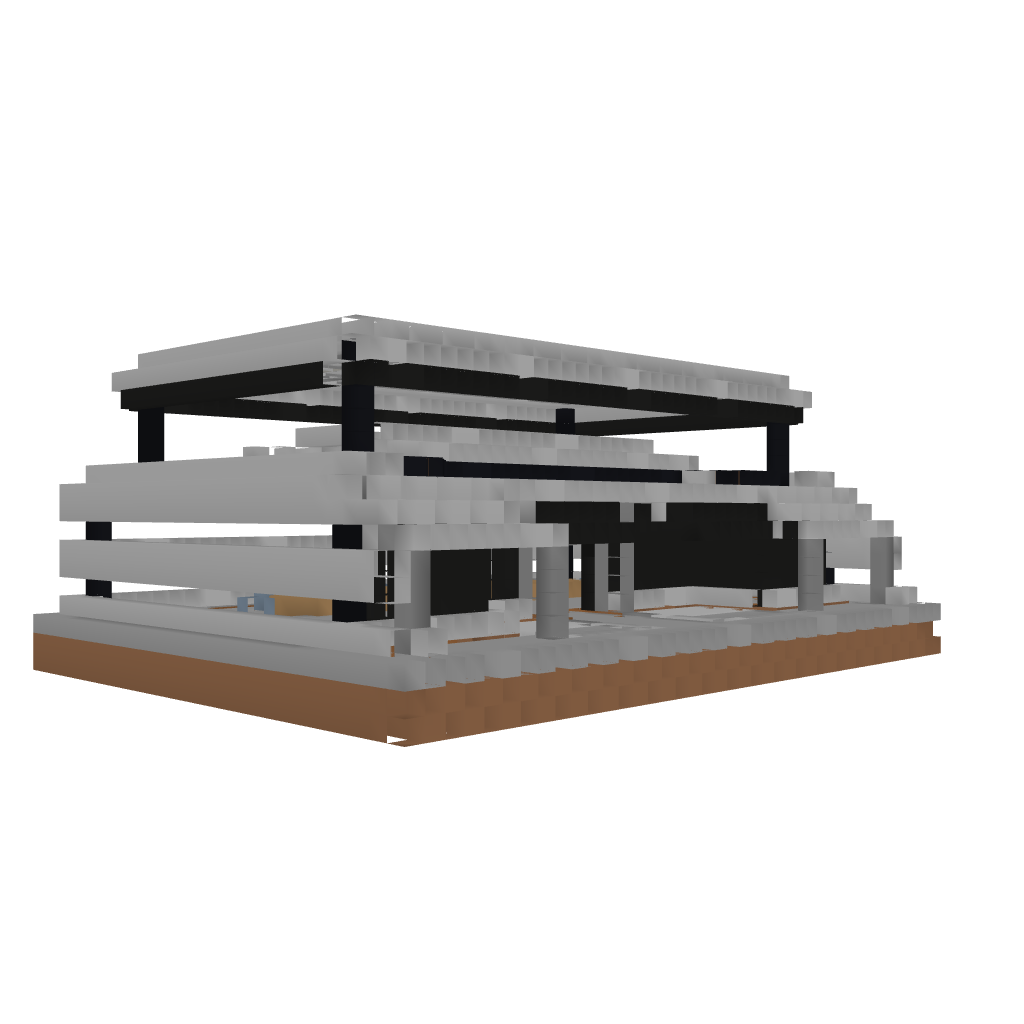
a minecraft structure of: Mapex Manor